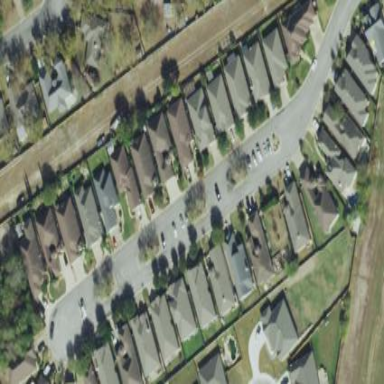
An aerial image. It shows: Residential area within subdivision.